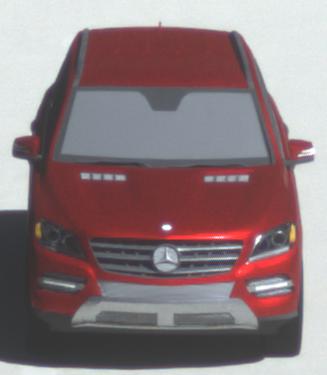
Make: Mercedes-Benz
Model: ML 350
Detailed model: M-Class (166)
Model produced from: 2011/11
Model produced until: 2014/10
Doors: 5
Color: red
Road condition: dry road
Daytime: midday
Contrast: high contrast